Interaction volume radius: 5 \u00c5
Interaction volume height: 10 \u00c5
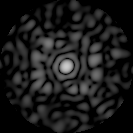
Disorder parameter: 0.8267